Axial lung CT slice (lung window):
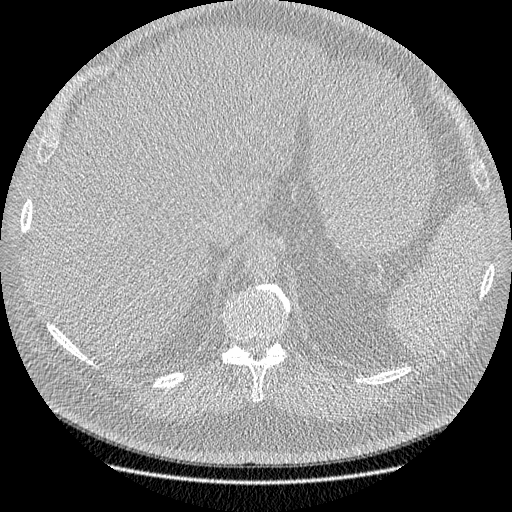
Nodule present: no